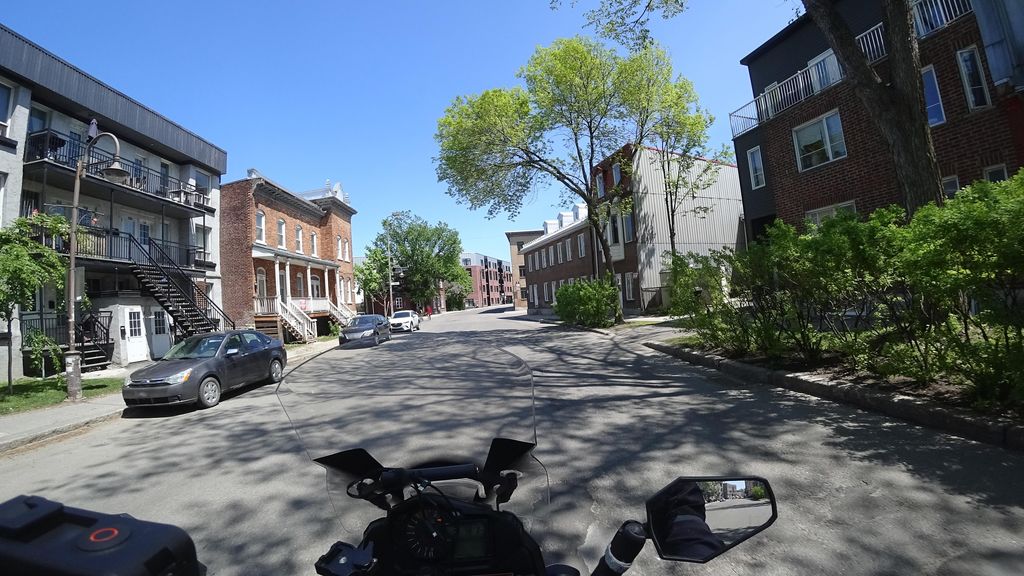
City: quebec_city